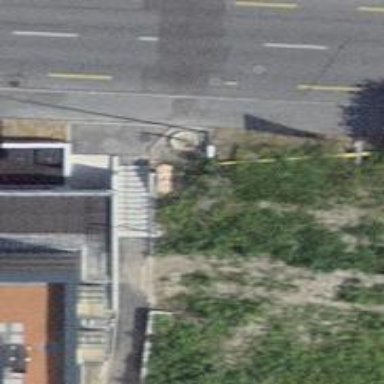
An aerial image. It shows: Set of steps on the road.